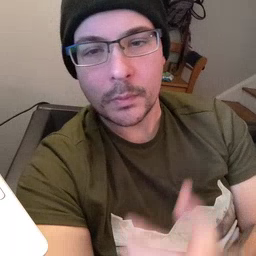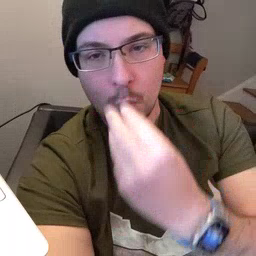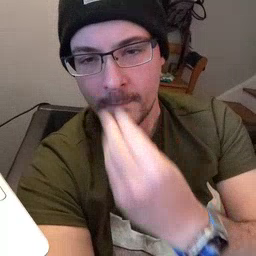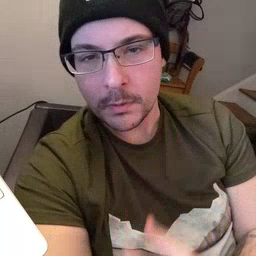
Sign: wolf